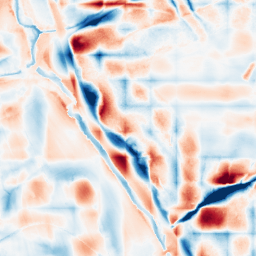
Category: wavelet
Decomposition family: wavelet_biorthogonal
Decomposition parameters: wavelet: bior2.4
level: 5
Upsampling method: quadratic
Upsampling parameters: scale: 8
Upsampling scale: 8